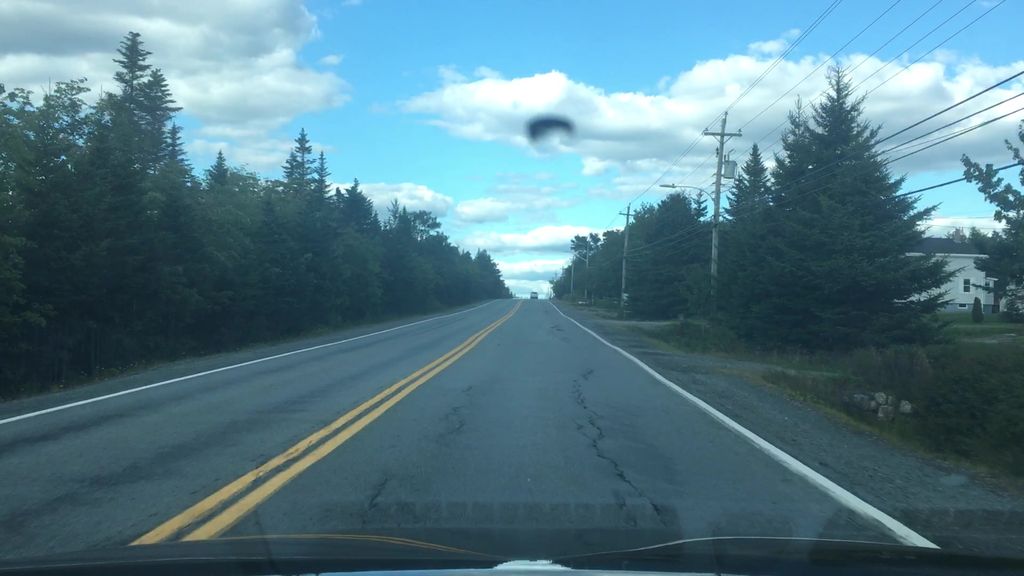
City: halifax